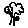
Label: tree